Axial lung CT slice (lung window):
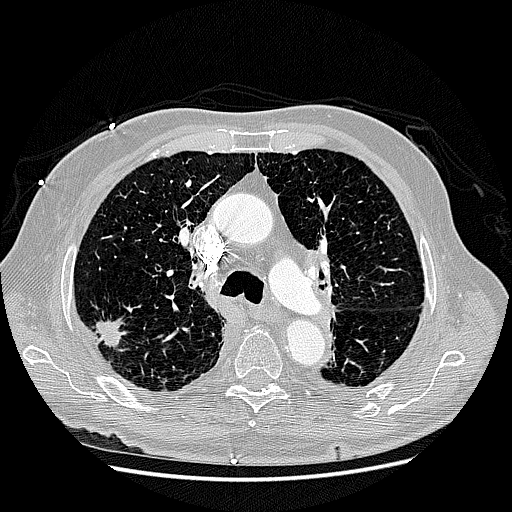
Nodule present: yes
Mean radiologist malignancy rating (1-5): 4.667